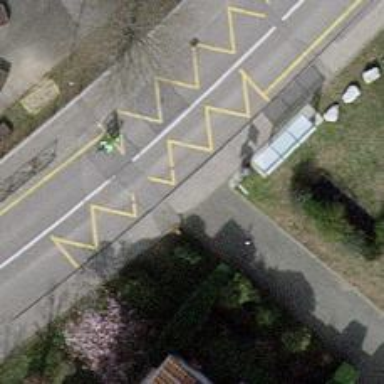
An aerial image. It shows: Asphalt sidewalk leading to public transport platform.